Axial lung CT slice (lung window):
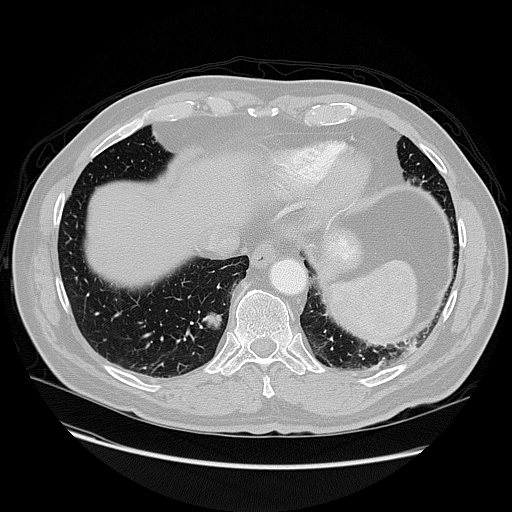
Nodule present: yes
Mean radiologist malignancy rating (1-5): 3.75